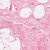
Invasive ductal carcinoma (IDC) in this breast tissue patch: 0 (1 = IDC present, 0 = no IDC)